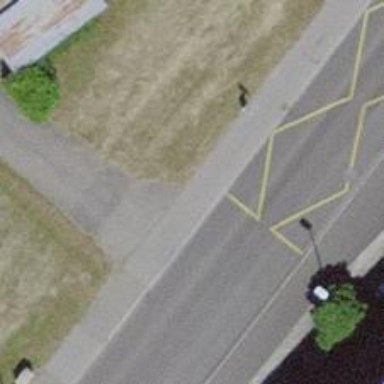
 serving as platform for public transportation."